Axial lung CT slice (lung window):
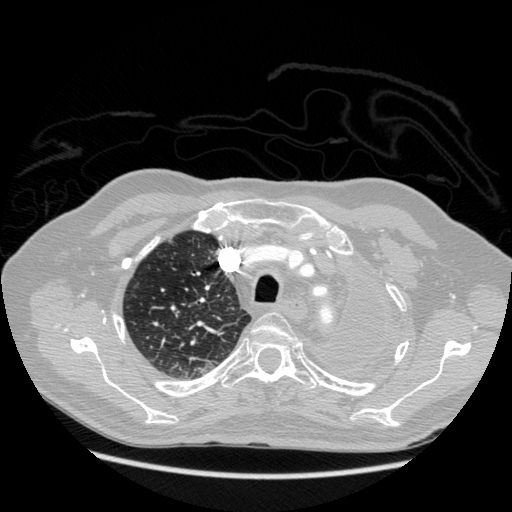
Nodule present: no